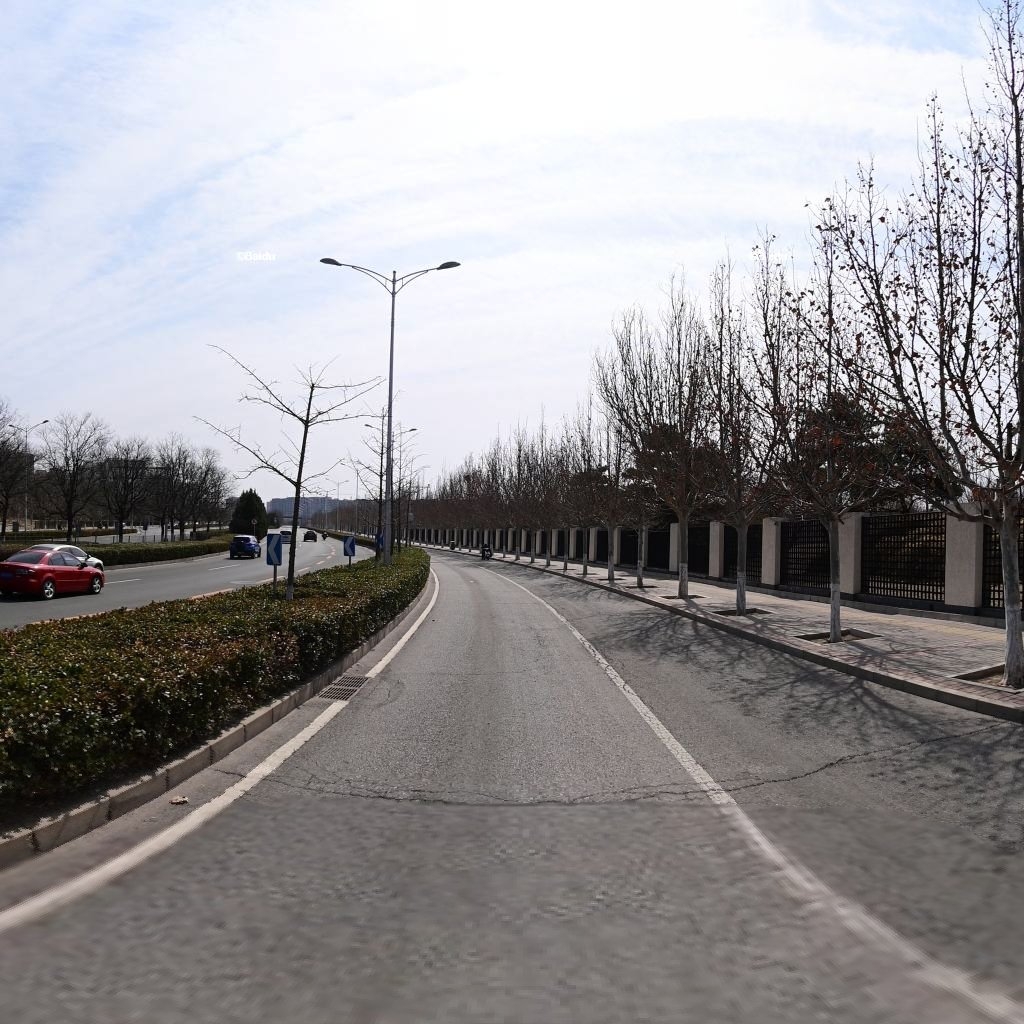
Region: Haidian
Road damage annotations: transverse crack, transverse crack